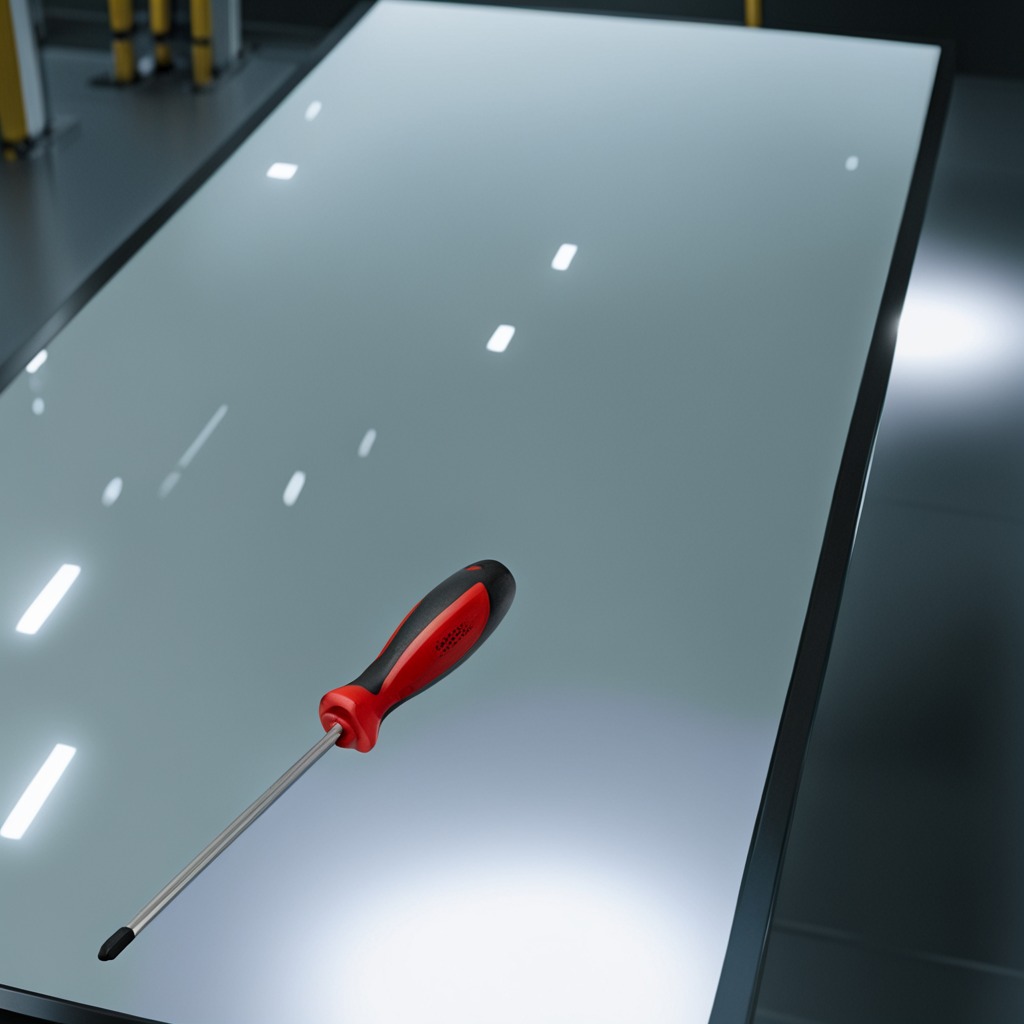
A screwdriver is lying on the table in the ship maintenance bay.